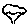
Label: tree